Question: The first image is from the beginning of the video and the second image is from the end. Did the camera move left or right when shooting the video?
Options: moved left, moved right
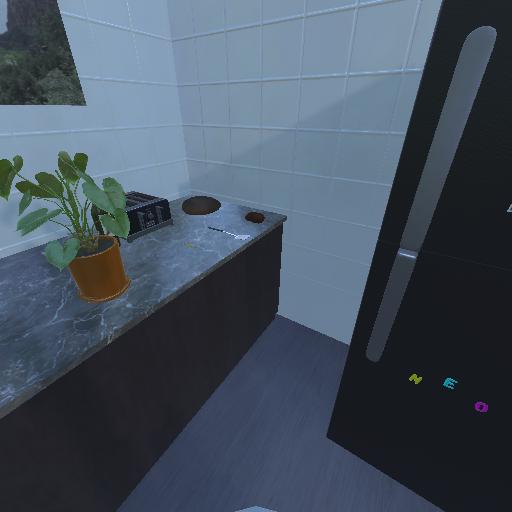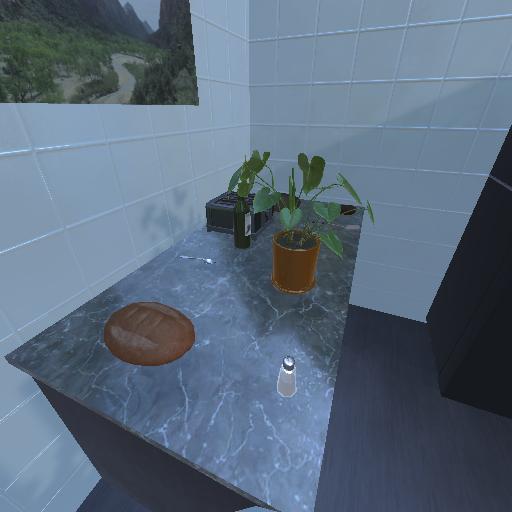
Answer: moved left